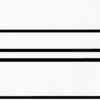
Label: not_dusty